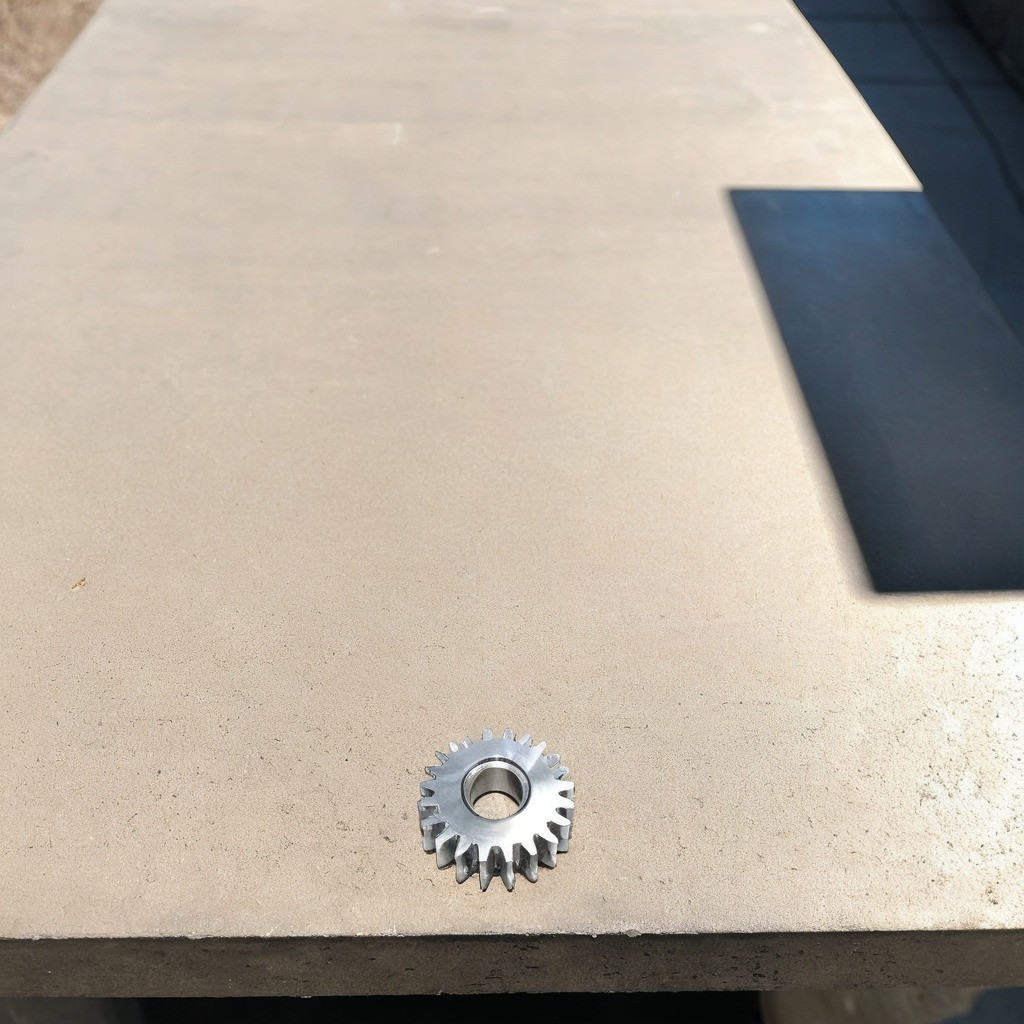
A steel gear with teeth is lying on the concrete workbench.